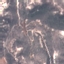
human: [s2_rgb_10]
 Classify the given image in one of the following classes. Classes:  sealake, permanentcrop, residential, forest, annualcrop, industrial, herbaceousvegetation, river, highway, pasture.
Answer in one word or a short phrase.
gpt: HerbaceousVegetation